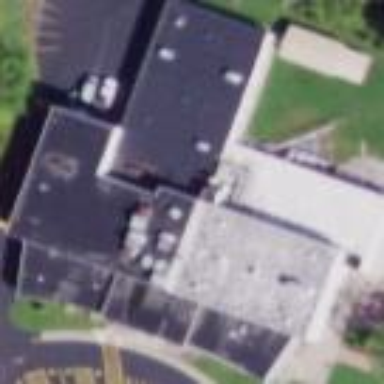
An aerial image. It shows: Community center building.